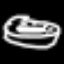
Label: donut